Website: lowes
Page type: review-order
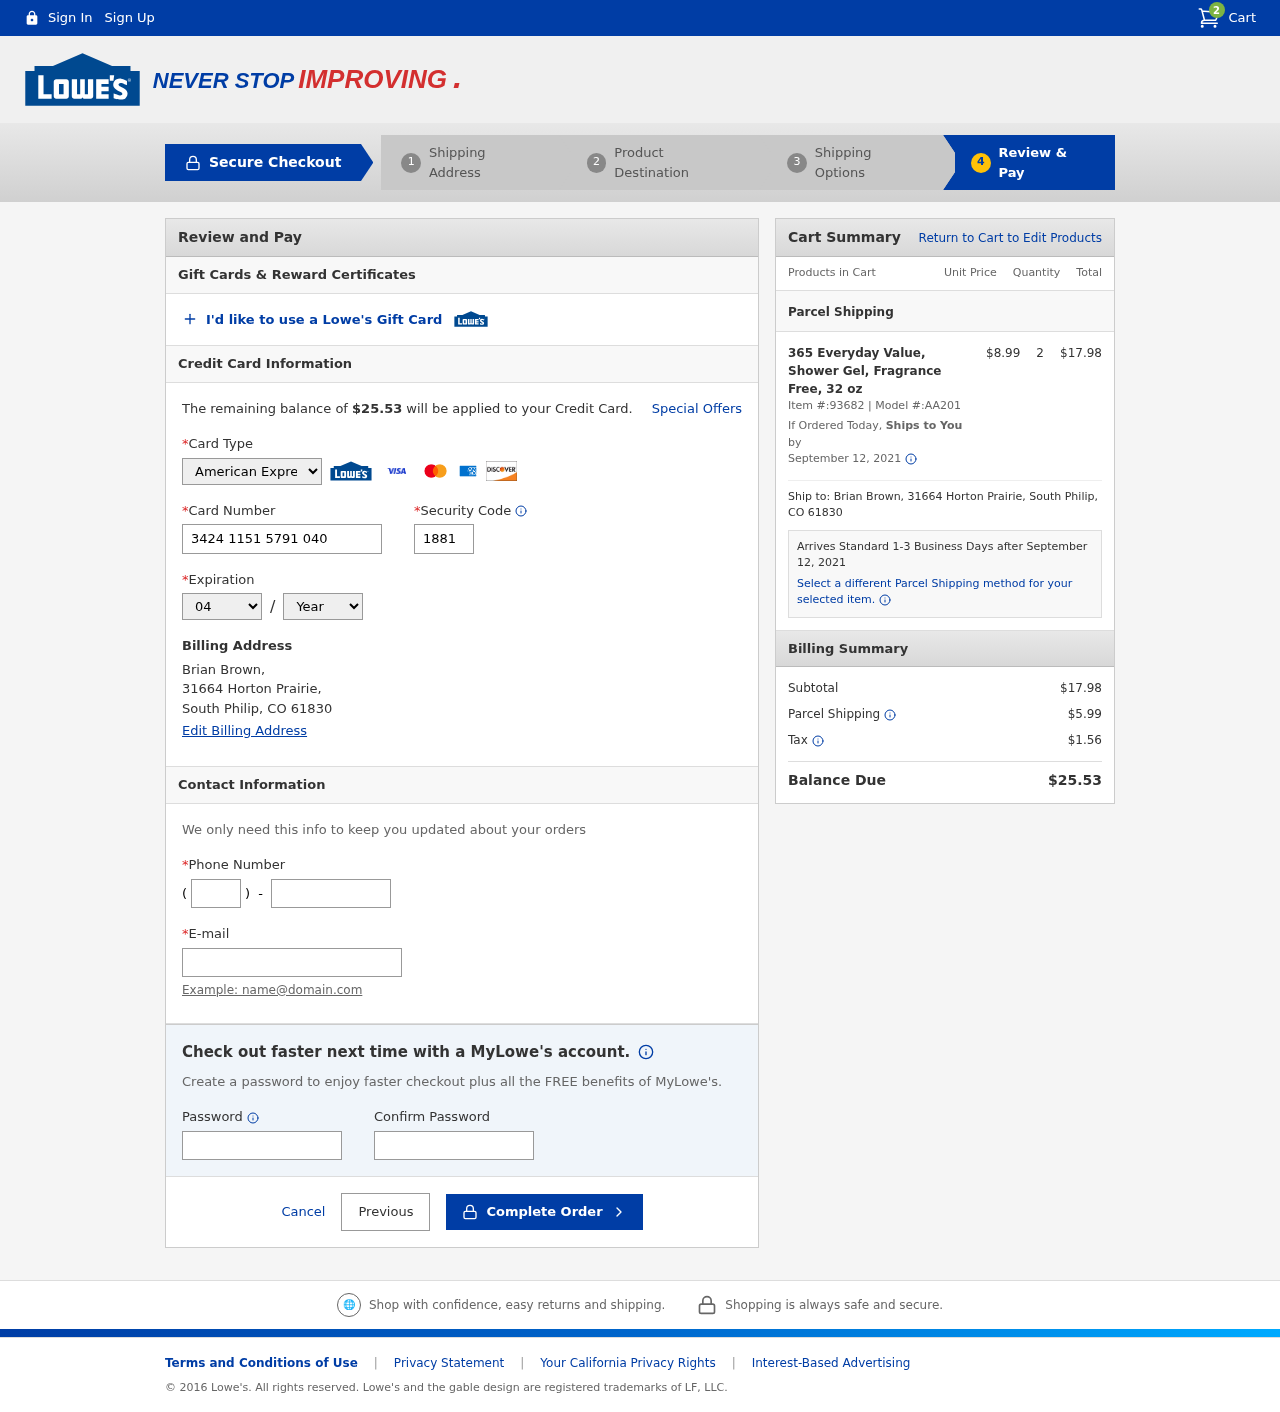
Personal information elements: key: PII_CARD_CVV
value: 1881
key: PII_CARD_EXPIRY_MONTH
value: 04
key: PII_CARD_EXPIRY_YEAR
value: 28
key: PII_CARD_NUMBER
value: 3424 1151 5791 040
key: PII_CARD_TYPE
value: American Express
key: PII_CITY
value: South Philip
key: PII_EMAIL
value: brianbrown@gmail.com
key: PII_FULLNAME
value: Brian Brown,
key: PII_PHONE
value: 7585299553
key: PII_PHONE_AREA
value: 758
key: PII_POSTCODE
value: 61830
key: PII_STATE_ABBR
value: CO
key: PII_STREET
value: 31664 Horton Prairie
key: PII_STREET
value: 31664 Horton Prairie,
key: PII_FULLNAME2
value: Brian Brown
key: PII_POSTCODE_FULL
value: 61830
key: PII_CITY_STATE
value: South Philip, CO
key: PII_CITY_STATE_ZIP
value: South Philip, CO 61830
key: PII_POSTCODE_NUMERIC
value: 61830
Product elements: key: PRODUCT1_NAME
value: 365 Everyday Value, Shower Gel, Fragrance Free, 32 oz
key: PRODUCT1_PRICE
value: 8.99
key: PRODUCT1_QUANTITY
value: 2
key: PRODUCT1_ITEM_NUMBER
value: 93682
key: PRODUCT1_MODEL_NUMBER
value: AA201
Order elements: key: ORDER_NUM_ITEMS
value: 2
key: ORDER_TOTAL
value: $25.53
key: ORDER_SHIPPING_DATE
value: September 12, 2021
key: ORDER_SUBTOTAL
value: $17.98
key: ORDER_SHIPPING_DATE2
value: September 12, 2021
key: ORDER_SUBTOTAL2
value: $17.98
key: ORDER_SHIPPING_COST
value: $5.99
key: ORDER_TAX
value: $1.56